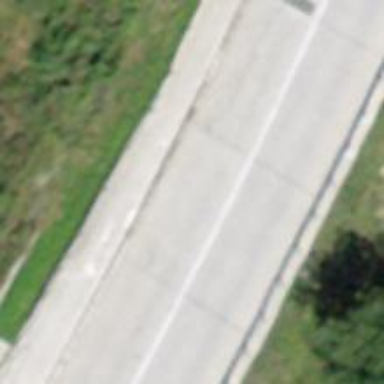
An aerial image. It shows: Asphalt road classified as primary highway.